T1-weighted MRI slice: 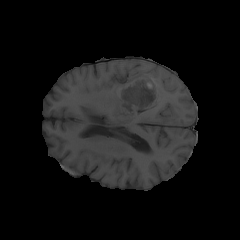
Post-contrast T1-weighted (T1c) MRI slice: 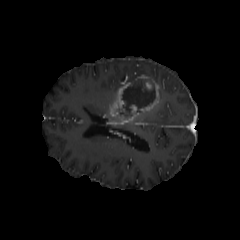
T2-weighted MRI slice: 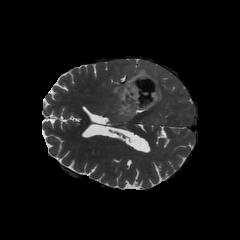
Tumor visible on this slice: yes